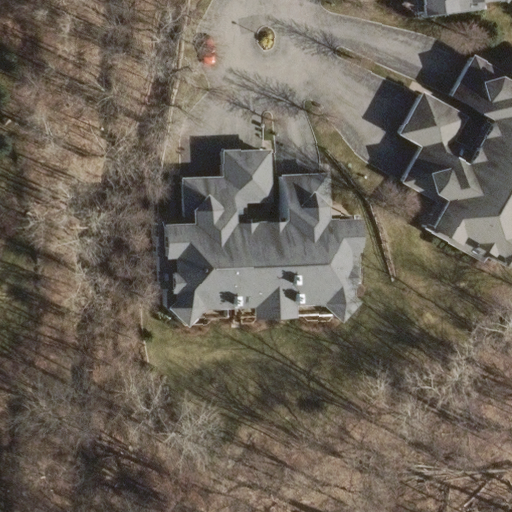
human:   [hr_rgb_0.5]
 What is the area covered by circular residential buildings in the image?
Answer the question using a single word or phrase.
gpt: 0m2

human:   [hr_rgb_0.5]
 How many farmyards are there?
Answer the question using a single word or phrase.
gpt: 0

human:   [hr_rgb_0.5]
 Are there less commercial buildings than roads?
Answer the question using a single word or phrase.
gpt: yes

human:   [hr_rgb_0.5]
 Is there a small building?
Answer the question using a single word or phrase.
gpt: yes

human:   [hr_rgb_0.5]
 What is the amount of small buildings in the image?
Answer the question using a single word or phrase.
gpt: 1

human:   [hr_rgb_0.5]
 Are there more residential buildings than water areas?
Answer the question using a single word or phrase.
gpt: yes

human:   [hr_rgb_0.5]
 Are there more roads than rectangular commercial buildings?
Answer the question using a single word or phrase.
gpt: yes

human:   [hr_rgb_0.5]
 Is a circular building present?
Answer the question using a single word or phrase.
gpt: no

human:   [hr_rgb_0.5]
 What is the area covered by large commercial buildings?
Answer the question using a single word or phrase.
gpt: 0m2

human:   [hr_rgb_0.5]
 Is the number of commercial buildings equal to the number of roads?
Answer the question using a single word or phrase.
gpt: no

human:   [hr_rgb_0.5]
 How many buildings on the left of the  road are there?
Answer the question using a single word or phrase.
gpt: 0

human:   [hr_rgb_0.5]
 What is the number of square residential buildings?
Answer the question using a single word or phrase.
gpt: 0

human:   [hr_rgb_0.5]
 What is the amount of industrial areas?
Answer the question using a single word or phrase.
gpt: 0

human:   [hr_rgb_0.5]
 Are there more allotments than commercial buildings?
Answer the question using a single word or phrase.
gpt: no

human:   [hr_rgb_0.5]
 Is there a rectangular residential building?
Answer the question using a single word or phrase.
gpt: yes

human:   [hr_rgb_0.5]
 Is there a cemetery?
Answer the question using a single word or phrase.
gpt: no

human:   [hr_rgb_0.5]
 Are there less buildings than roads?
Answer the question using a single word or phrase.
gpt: no

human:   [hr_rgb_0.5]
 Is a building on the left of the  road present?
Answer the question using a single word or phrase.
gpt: no

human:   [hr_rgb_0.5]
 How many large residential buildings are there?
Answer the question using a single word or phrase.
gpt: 2

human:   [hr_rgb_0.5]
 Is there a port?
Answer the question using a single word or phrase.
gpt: no

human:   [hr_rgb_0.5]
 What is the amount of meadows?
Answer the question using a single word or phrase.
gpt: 0

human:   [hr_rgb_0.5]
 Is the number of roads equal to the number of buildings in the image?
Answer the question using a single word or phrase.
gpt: no

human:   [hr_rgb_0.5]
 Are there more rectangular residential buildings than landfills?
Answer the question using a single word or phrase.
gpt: yes

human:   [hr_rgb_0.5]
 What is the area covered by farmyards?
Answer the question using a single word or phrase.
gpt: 0m2

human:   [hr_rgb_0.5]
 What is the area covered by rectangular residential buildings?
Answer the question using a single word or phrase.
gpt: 0m2

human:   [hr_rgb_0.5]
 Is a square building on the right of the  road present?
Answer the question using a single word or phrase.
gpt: no

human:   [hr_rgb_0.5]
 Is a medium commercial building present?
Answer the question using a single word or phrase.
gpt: no

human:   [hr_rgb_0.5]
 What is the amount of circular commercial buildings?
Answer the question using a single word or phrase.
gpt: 0

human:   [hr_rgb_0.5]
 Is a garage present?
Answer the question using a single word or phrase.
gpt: no

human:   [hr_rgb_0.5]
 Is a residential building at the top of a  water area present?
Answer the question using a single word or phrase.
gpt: no

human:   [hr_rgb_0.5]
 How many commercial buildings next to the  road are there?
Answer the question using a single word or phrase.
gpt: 0

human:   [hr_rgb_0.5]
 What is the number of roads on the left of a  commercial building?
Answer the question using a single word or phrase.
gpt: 0

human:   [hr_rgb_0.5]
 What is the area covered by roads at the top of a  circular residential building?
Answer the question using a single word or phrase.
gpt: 0m2

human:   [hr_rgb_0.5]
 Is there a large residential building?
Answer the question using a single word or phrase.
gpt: yes

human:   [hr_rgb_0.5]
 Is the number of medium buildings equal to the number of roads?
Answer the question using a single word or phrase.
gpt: no

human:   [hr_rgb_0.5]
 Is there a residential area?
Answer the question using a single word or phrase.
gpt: no